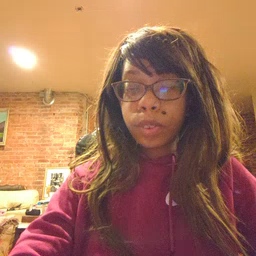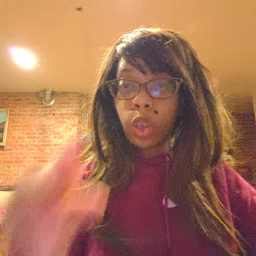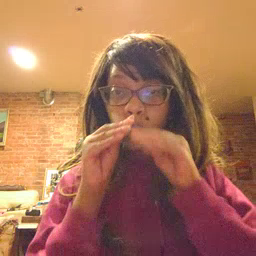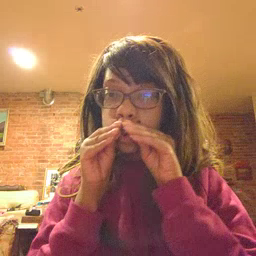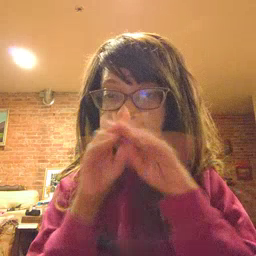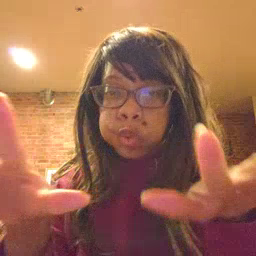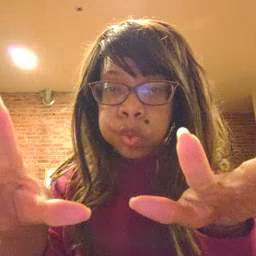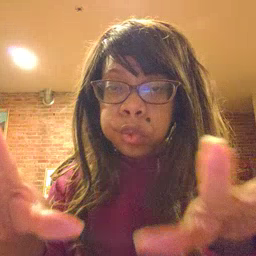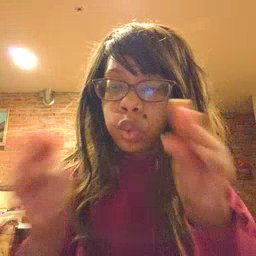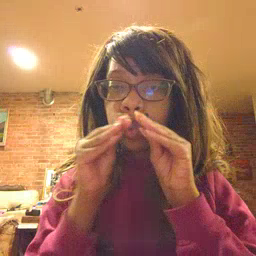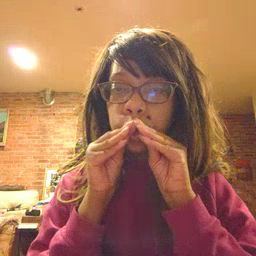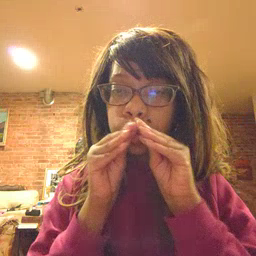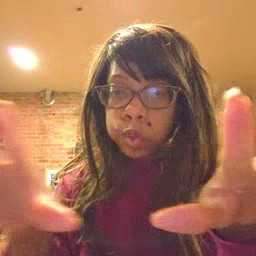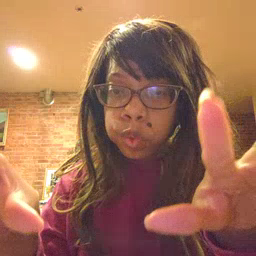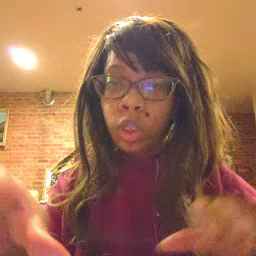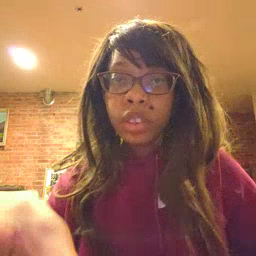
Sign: blow